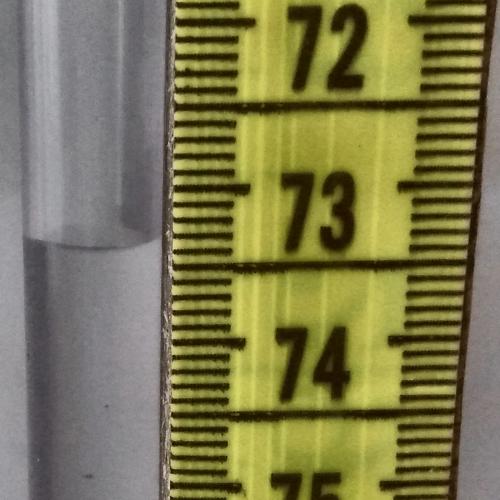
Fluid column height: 73.3 cm